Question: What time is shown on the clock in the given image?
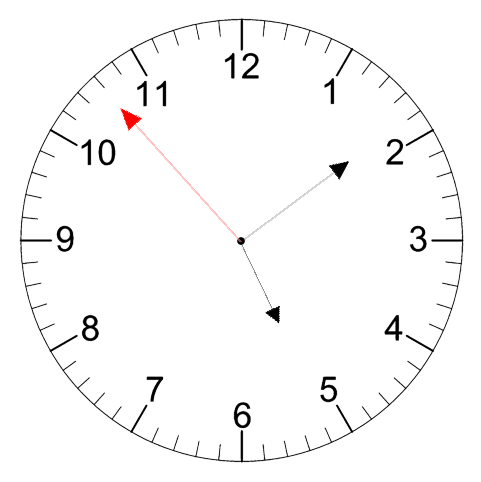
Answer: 05:08:53